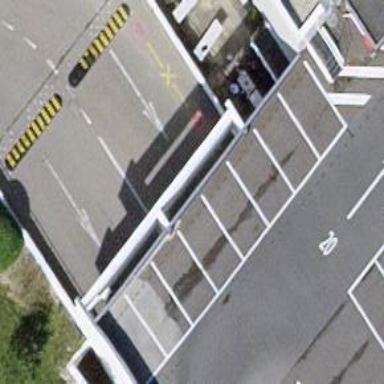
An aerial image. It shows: Multi-storey parking entrance.